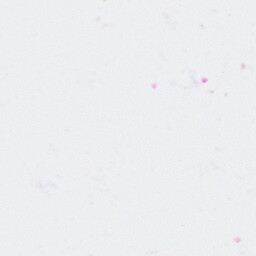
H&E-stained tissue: Breast